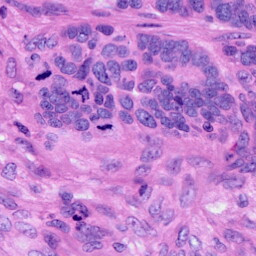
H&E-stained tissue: Ovarian